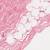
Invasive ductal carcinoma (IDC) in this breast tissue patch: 0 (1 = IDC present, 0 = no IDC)